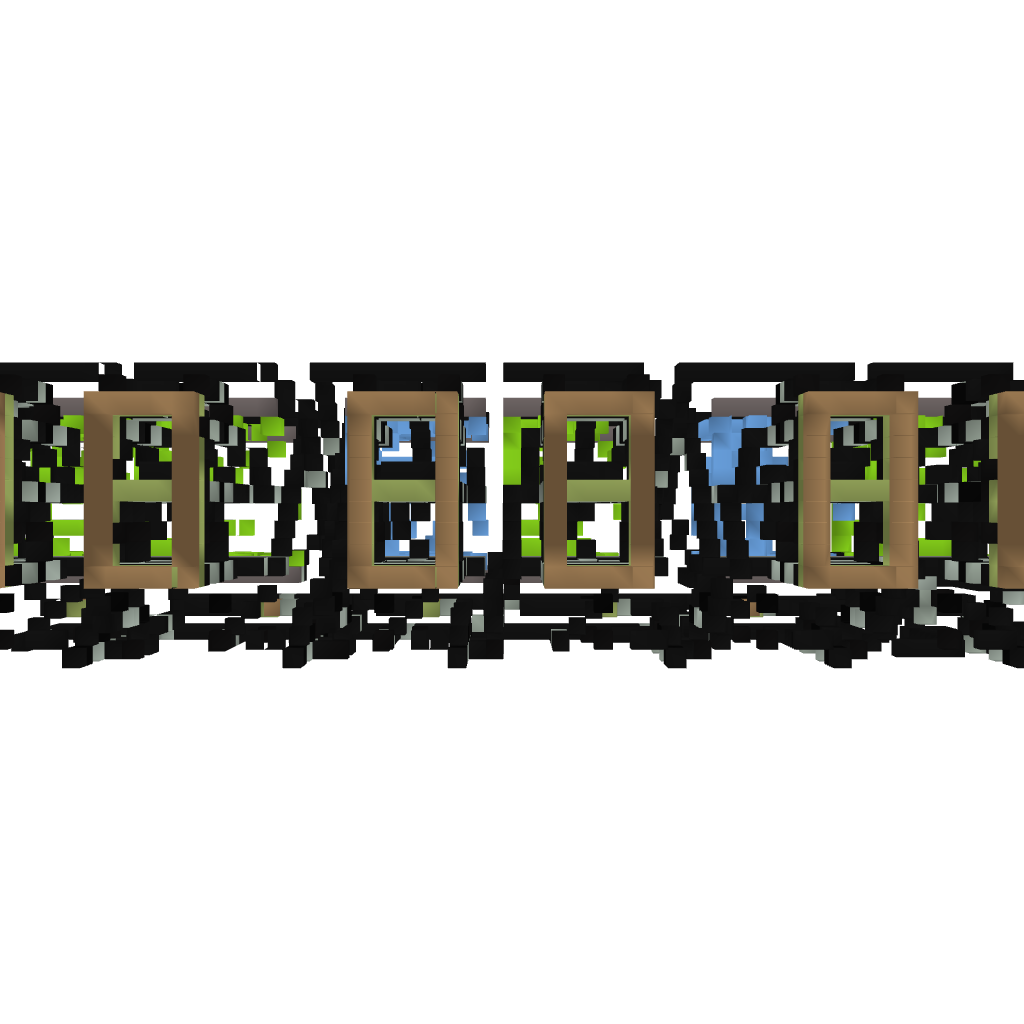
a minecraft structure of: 99 Hour Stopwatch w/ Reset